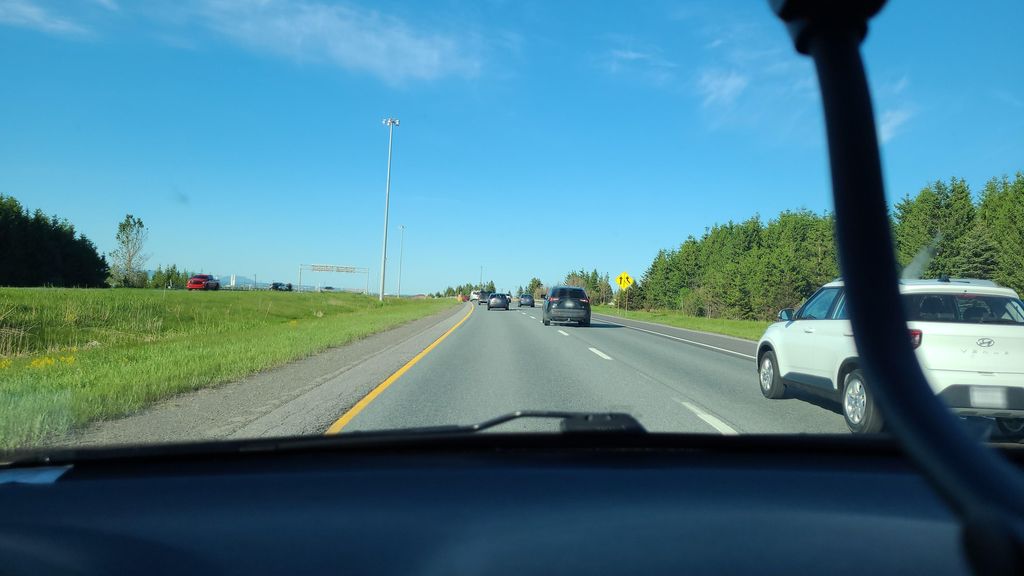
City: quebec_city